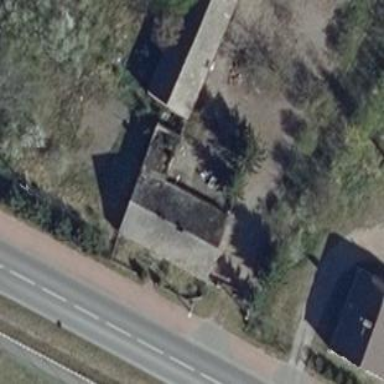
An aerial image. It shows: Residential building with gabled roof.